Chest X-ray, AP view. Patient: 25 years old, sex F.
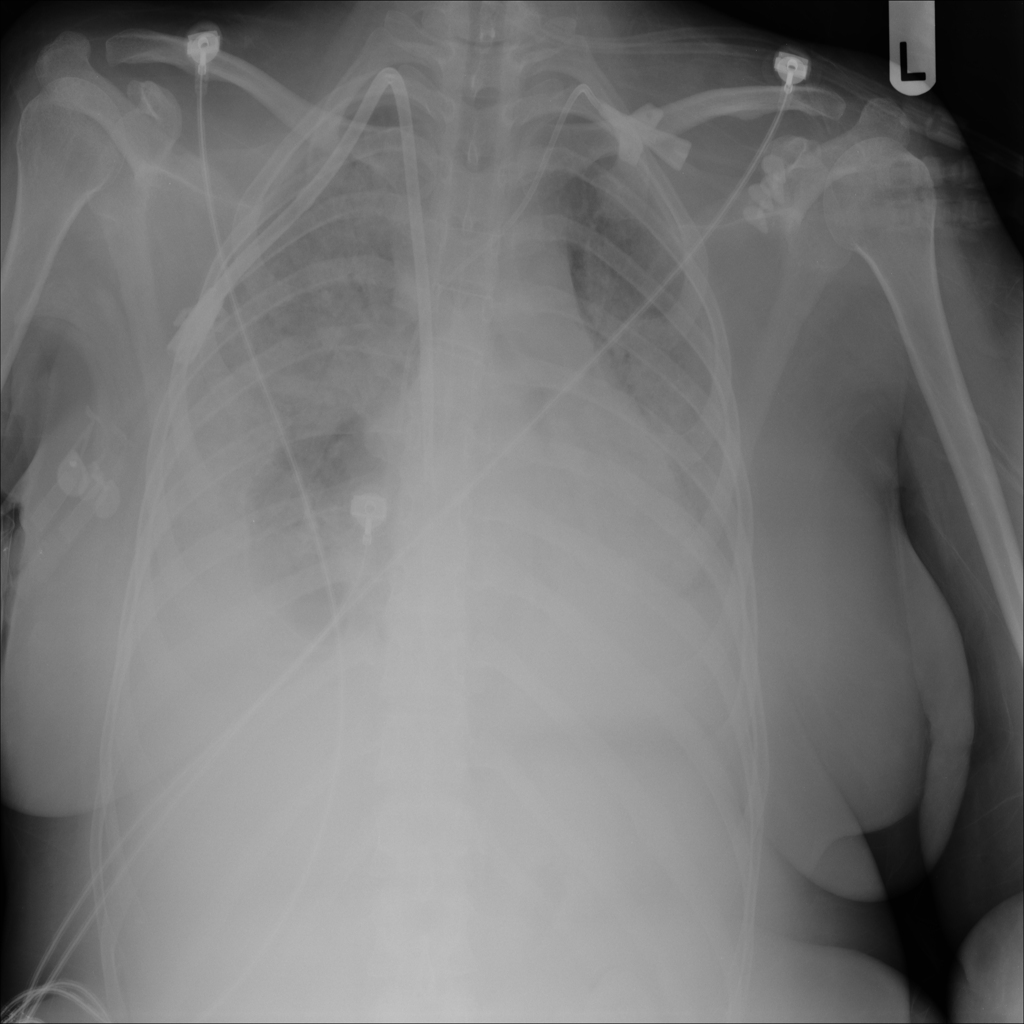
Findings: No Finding